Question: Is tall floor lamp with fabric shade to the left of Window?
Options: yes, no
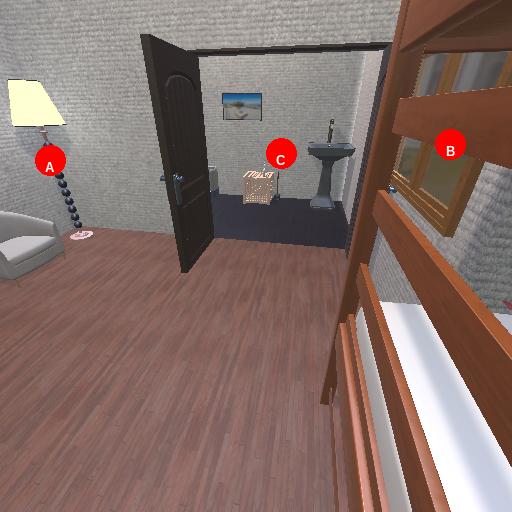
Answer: yes